Question: Very new to access, trying to setup a relationship between "Chemical" and "Location". Seem to have successfully made a linking table but now it seems that I need to reference the locations individually for each entry.
Thing is, I imported data from a spreadsheet that already has the location information in one of the columns. Is there a way to quickly tell Access to grab information from this column? I see that Access has macros as well, is this something possible with the help of a macro?
Sorry if my terminology is off, thanks for any help.
Screen shot of dropdown menu on my "Chemical name" table that links to the "Location table", would like to assign each chemical locations featured in the far right column.

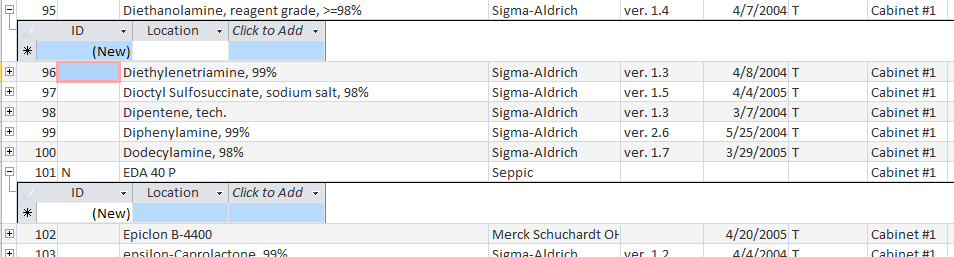
Answer: Sure, you can write an insert query like this:
'''
INSERT INTO location
SELECT id, location
FROM chemical
'''
I've assumed that your field names in table 'chemical' are 'ID' and 'location'.